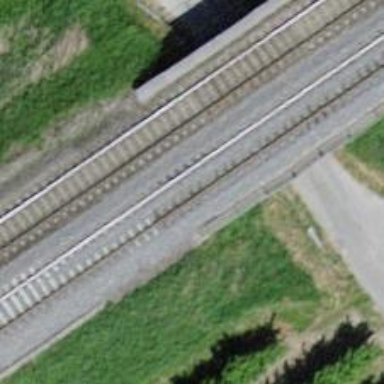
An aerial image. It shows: Railway bridge with electrified tracks and single contact line.